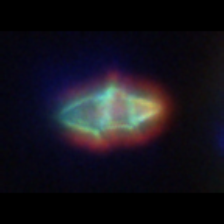
Taxon: Gyrodinium
Group: Dinoflagellates